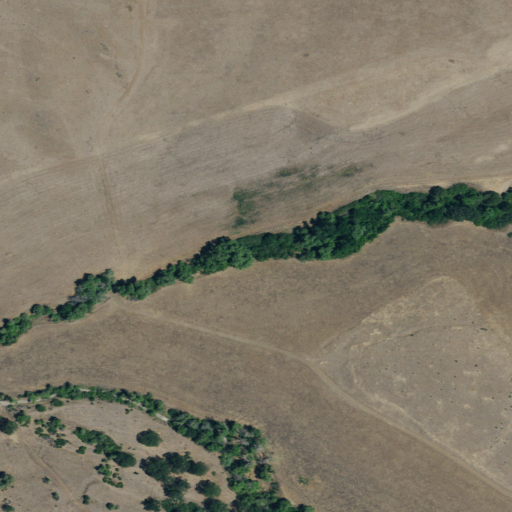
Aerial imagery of valley in California named Kuck Ditch Draw containing cultivated crops, grassland, shrub, and pasture